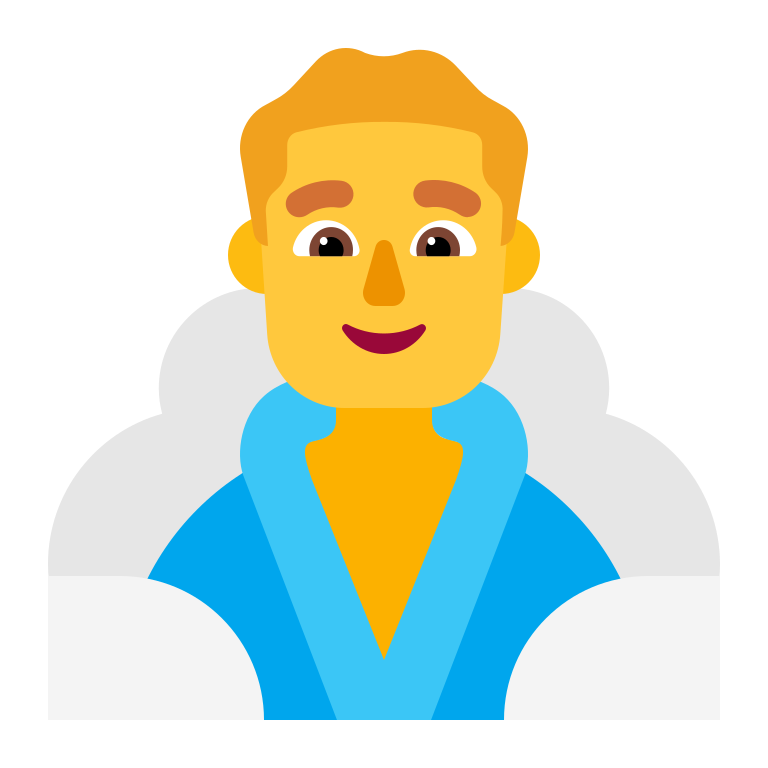
man in steamy room flat default